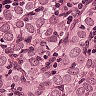
Metastatic tissue present: yes